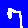
Digit: 7